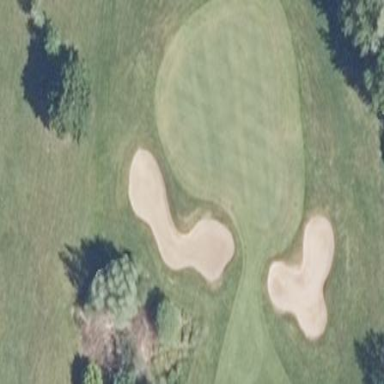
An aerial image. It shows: Bunker on golf course.